Question: I'm generating a 'playerController' dynamically through a server (each time someone connects). My problem is being able to center it in the X axis, using as references both an 'EmptyGameObject' and a 'LineRenderer' element.
Here's how it is looking

I need that rectangle to update it position each time either of those 2 elements moves, so it's always X-centered between them.
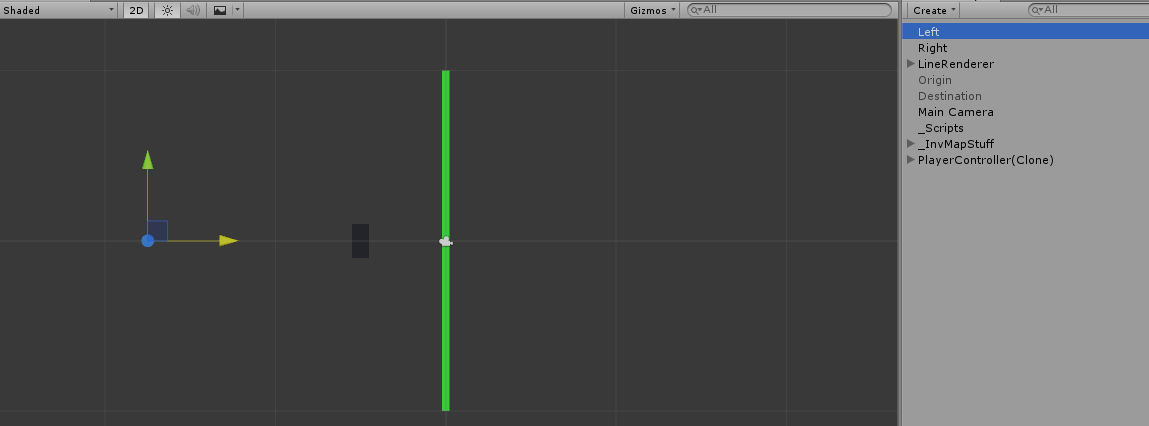
Answer: I'm not sure that I understand your problem correctly, but I assume that to get correct X value you need to do this:
'''
float targetXposition =
((lineStartPoint.x + lineEndPoint.x) / 2f + emptyGameObject.position.x) / 2f;
'''
Then apply new X position to your rectangle like this
'''
Vector3 position = transform.position
transform.position = new Vector3(targetXposition, position.y, position.z);
'''
Also don't forget to get fresh values of your 'LineRenderer''s start and end points.